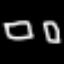
Label: square